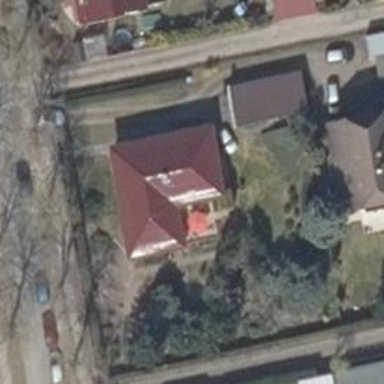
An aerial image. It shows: Detached building with hipped roof shape.